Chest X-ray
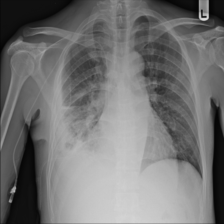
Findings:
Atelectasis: negative
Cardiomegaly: negative
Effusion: positive
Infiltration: positive
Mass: negative
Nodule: negative
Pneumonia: negative
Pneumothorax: negative
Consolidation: negative
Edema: negative
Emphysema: negative
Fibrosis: negative
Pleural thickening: negative
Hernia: negative